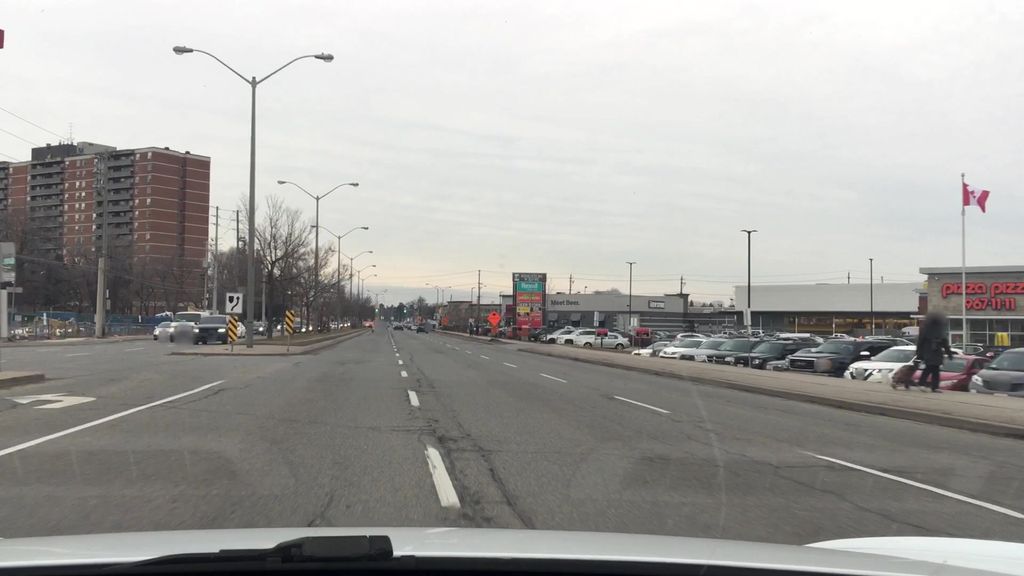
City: toronto